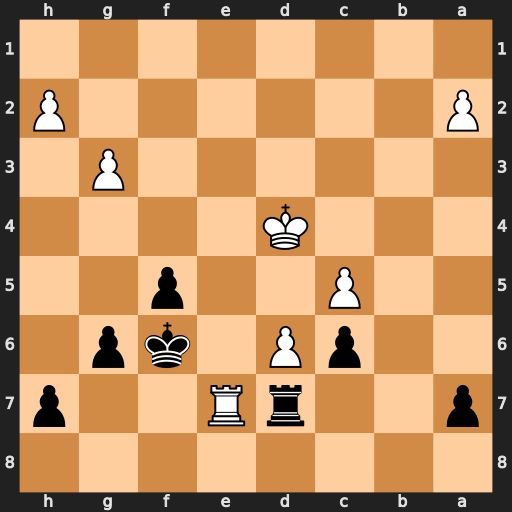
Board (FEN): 8/p2rR2p/2pP1kp1/2P2p2/3K4/6P1/P6P/8
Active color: b
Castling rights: -
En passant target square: -
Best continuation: Rxe7 dxe7 Kf7 e8=R Kxe8 Ke5 Ke7